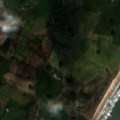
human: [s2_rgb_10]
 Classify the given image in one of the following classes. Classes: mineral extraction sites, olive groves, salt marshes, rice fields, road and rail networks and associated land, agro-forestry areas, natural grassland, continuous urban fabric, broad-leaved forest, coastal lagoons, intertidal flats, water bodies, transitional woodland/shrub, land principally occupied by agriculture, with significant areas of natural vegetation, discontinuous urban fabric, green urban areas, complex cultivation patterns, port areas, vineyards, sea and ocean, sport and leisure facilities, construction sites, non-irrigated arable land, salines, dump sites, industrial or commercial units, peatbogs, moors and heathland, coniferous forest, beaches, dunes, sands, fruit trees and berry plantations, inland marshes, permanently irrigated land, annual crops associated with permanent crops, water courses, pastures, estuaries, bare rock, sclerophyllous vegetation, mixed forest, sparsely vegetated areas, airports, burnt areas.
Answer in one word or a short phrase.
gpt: non-irrigated arable land, pastures, land principally occupied by agriculture, with significant areas of natural vegetation, beaches, dunes, sands, sea and ocean